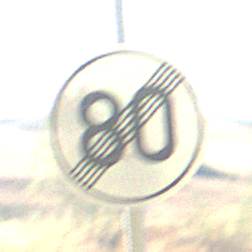
Verkehrszeichen: EndeGeschwindigkeit80
Umgebung: Outdoor, Nature
Tageszeit: MorningAfternoon
Wetter: PartlyCloudy
Licht: Natural
Jahreszeit: NotSpecified
Kontrast: HighContrast